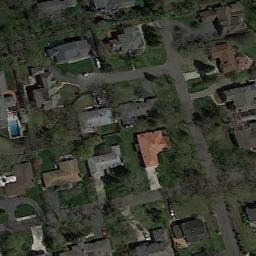
Label: residential